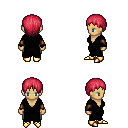
a pixel art fantasy rpg character, female body template, human, tanned skin, gray robe, teal pants, ruby red plain hairstyle, cloth bracers, gold boots, four views (front, back, left, right), 2x2 character sprite sheet, small pixel art, hard edges, no anti-aliasing